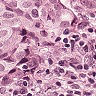
Metastatic tissue present: yes